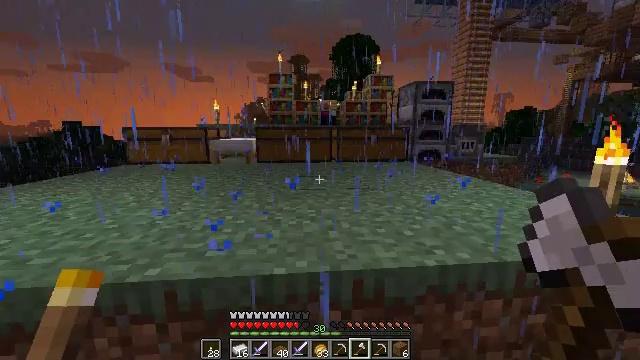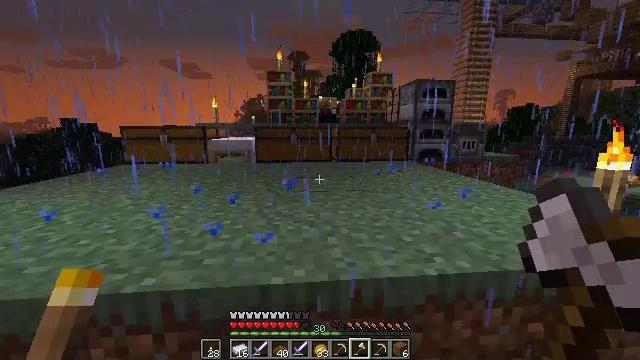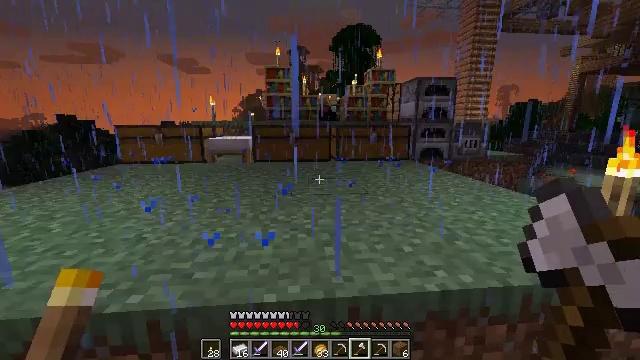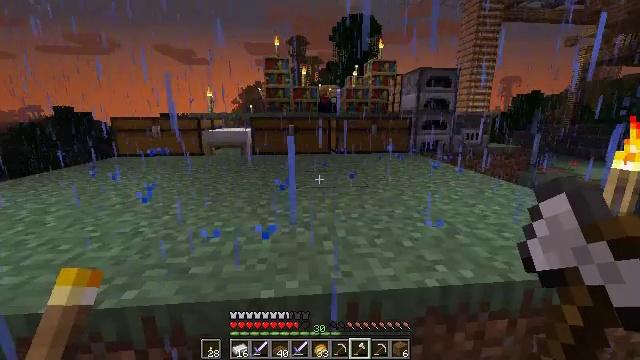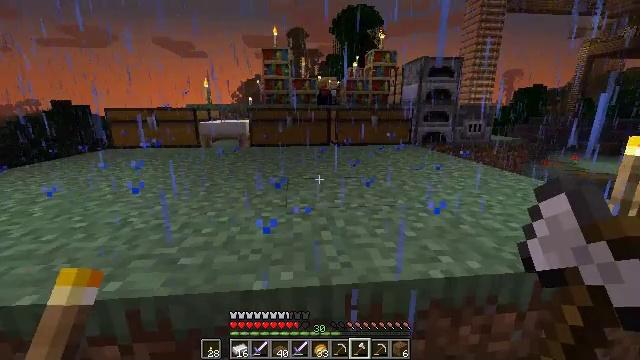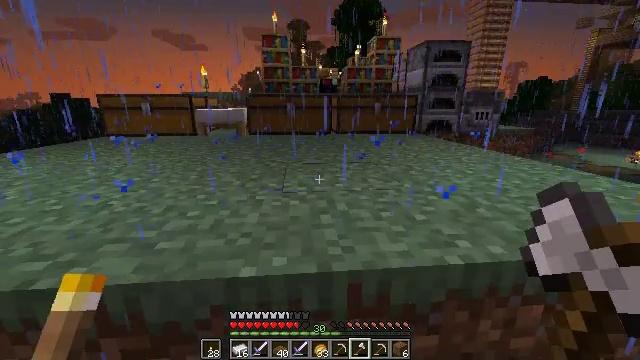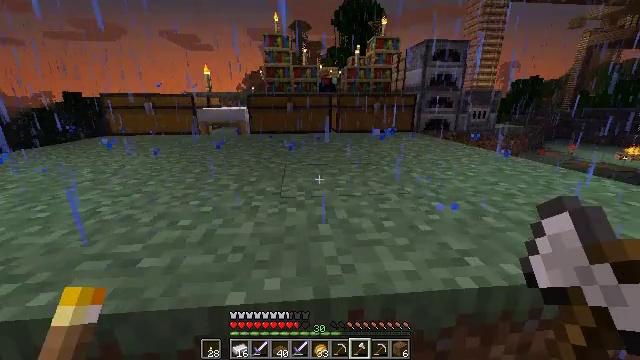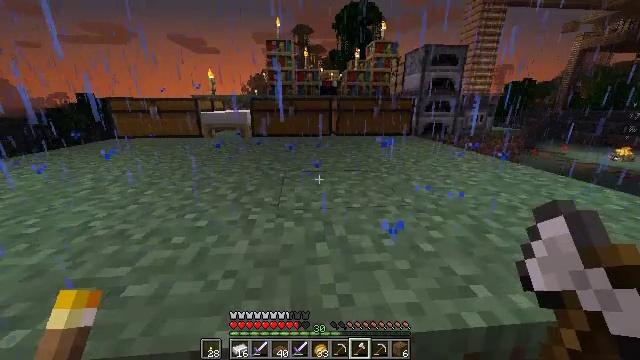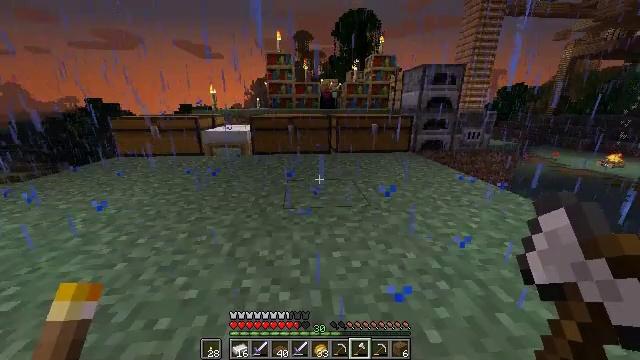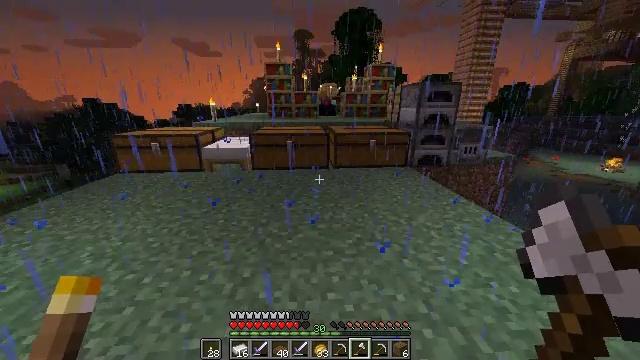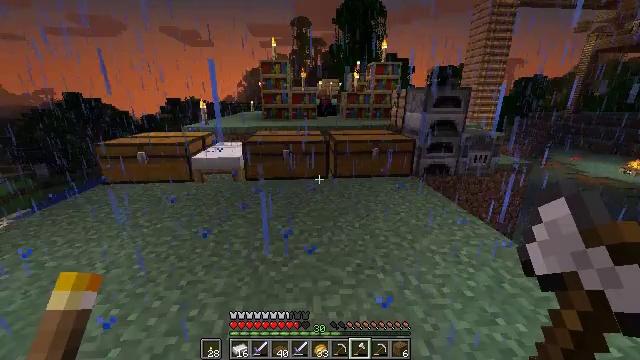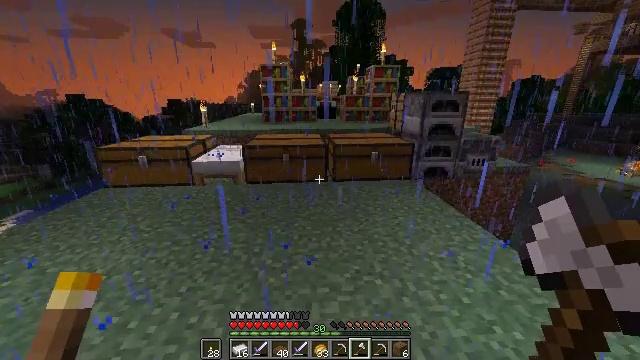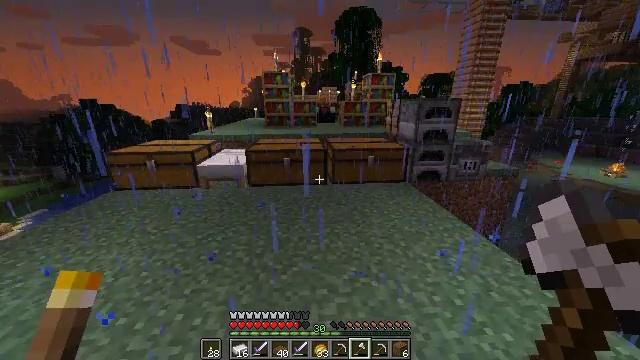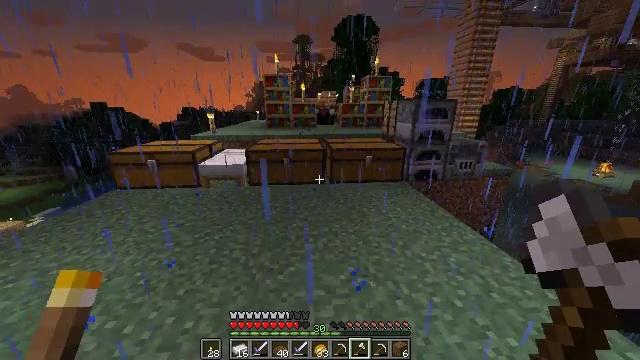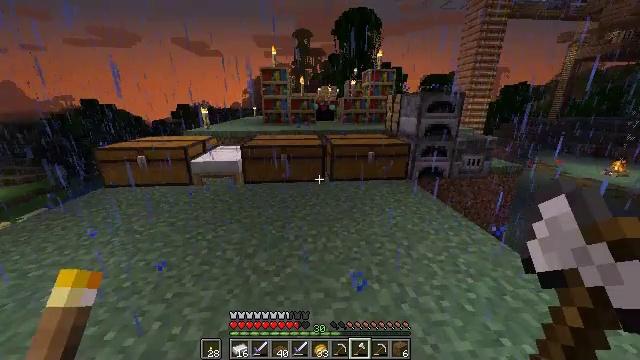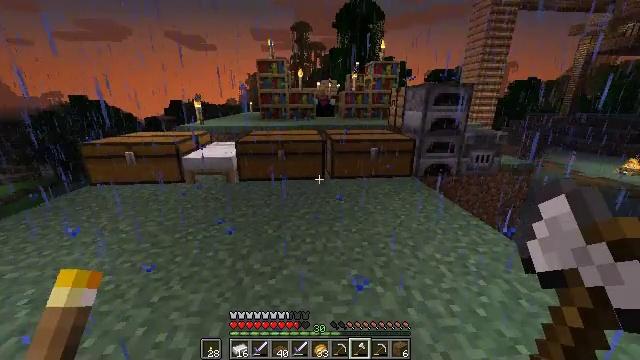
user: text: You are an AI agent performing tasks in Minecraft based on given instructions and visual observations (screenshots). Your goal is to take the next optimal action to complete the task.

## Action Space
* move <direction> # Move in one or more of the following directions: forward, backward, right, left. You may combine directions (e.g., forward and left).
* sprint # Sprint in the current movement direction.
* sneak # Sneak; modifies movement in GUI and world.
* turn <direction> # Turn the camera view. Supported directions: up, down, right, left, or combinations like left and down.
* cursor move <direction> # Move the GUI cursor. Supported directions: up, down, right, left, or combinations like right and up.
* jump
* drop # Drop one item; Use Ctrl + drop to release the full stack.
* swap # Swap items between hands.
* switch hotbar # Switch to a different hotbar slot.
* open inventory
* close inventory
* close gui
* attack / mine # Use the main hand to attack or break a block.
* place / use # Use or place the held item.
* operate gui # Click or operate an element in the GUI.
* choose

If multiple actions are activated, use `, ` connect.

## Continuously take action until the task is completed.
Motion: motion action
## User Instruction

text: Craft a grindstone in the crafting grid.
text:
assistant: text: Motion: move forward, jump
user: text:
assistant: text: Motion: move forward, jump
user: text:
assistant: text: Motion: move forward, turn down, jump
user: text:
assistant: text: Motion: move forward, turn down, jump
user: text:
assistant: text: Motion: move forward, sprint, turn down, jump
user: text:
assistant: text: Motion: move forward, sprint, turn down, jump
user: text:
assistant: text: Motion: move forward, sprint, jump
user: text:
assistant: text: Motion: move forward, sprint, jump
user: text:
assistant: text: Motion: move forward, sprint, jump
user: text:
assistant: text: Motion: move forward, jump
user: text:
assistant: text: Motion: move forward, jump
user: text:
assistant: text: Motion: move forward, jump
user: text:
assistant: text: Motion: move forward, jump
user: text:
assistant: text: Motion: move forward, jump
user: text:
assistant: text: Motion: move forward, jump
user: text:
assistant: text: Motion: move forward, jump
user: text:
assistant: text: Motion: move forward, jump
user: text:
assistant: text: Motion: move forward, sprint, jump
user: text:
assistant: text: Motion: move forward, sprint, jump
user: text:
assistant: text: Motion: move forward, sprint, turn left, jump
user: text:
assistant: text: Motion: move forward, sprint, turn left and down, jump
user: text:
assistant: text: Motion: move forward, turn left and down, jump
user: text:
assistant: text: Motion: move forward, turn left and down, jump
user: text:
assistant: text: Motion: move forward, turn left and down, jump
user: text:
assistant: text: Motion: move forward, turn left
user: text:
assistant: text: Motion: move forward, turn left
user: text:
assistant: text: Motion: move forward, turn left
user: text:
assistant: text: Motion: move forward, turn left
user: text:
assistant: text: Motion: move forward, turn left
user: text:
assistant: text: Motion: move forward